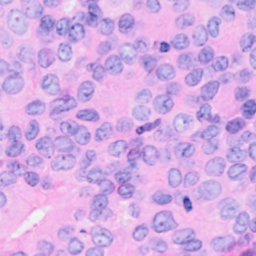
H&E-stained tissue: Breast